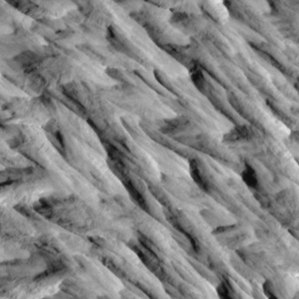
Label: non_frost